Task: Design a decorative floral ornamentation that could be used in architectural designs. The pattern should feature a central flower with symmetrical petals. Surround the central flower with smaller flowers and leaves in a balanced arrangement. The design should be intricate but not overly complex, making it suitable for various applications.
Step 1273:
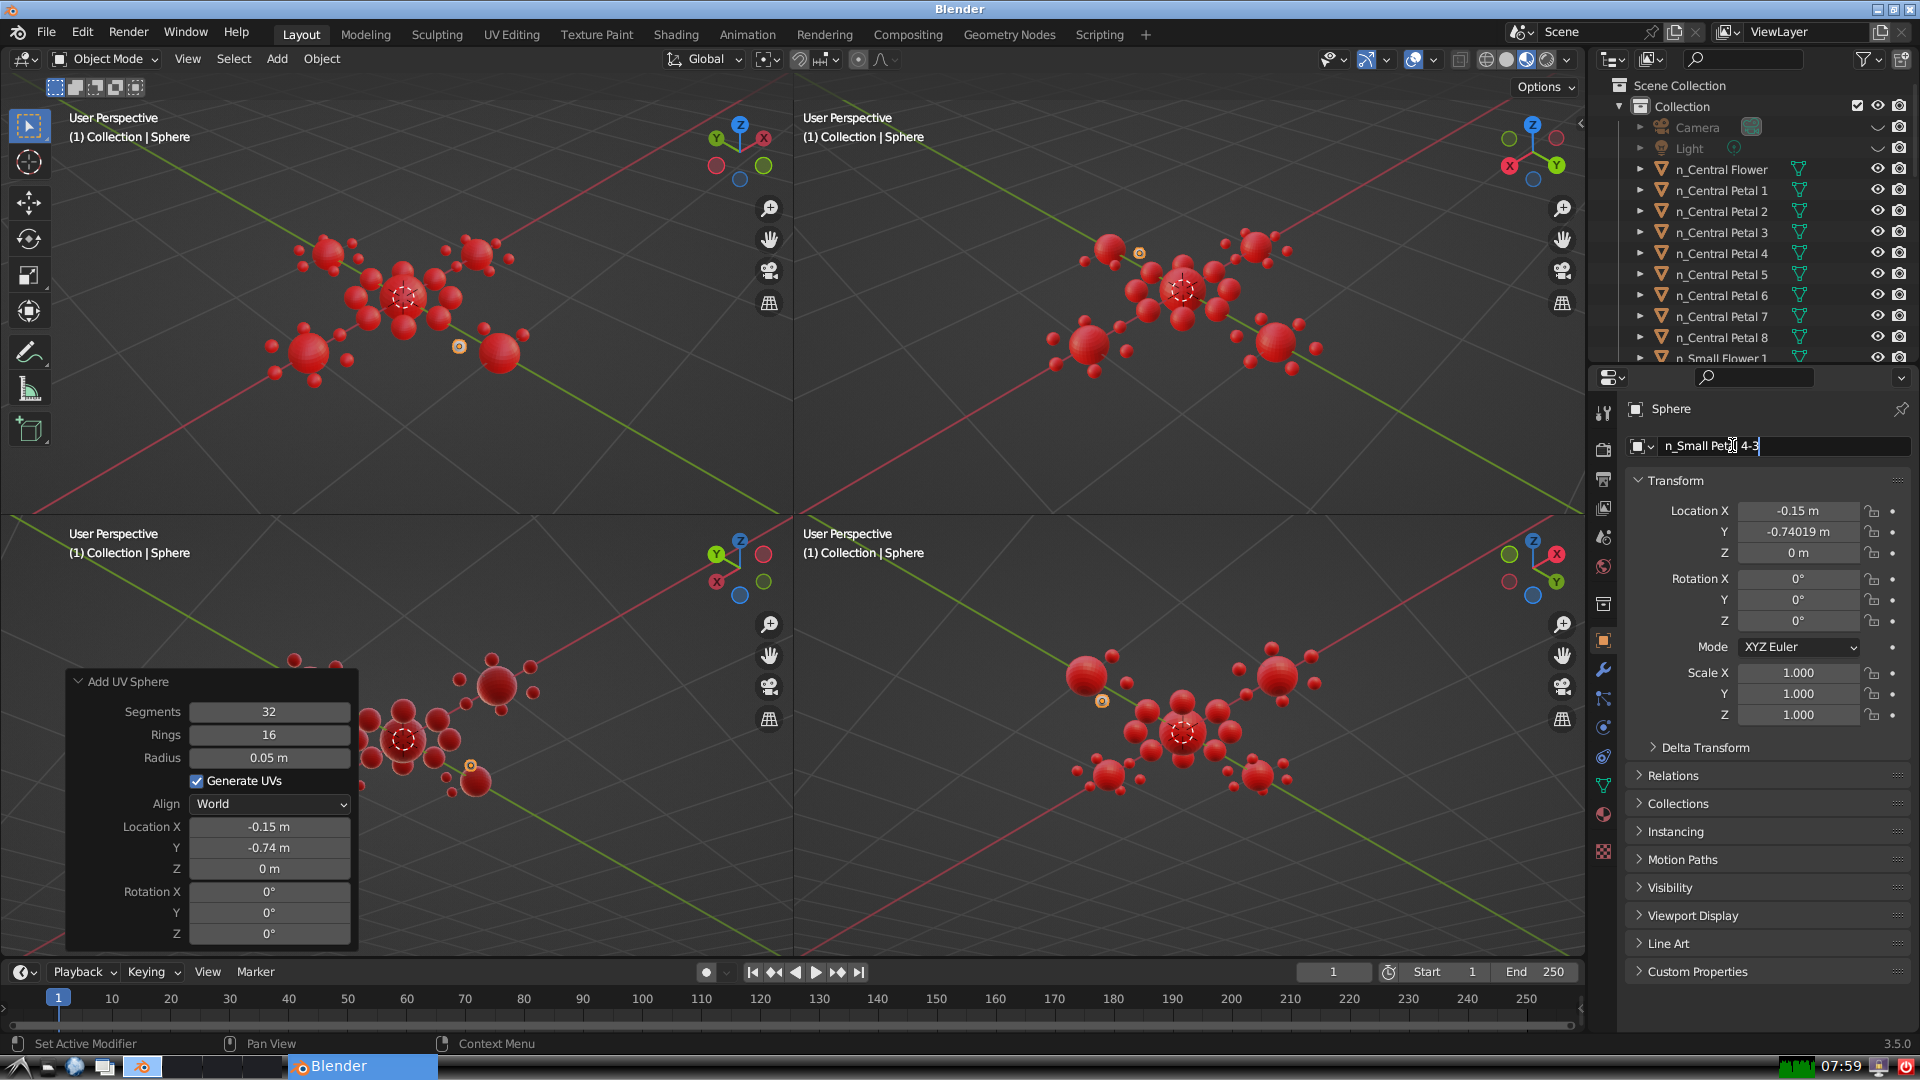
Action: {"key_press": ['Return']}